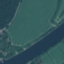
Land use / land cover: River